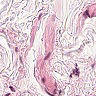
Metastatic tissue present: no